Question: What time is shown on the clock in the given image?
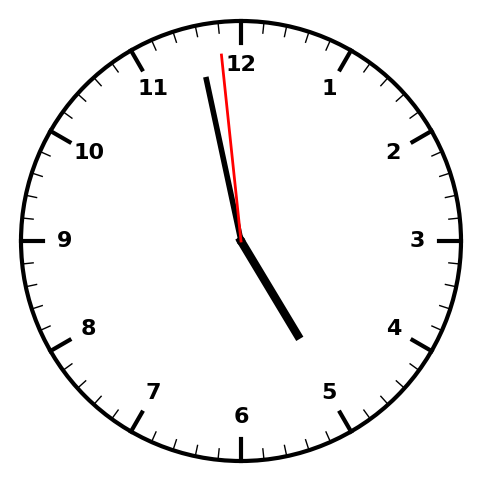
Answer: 04:57:59